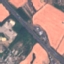
Land use / land cover class: Highway